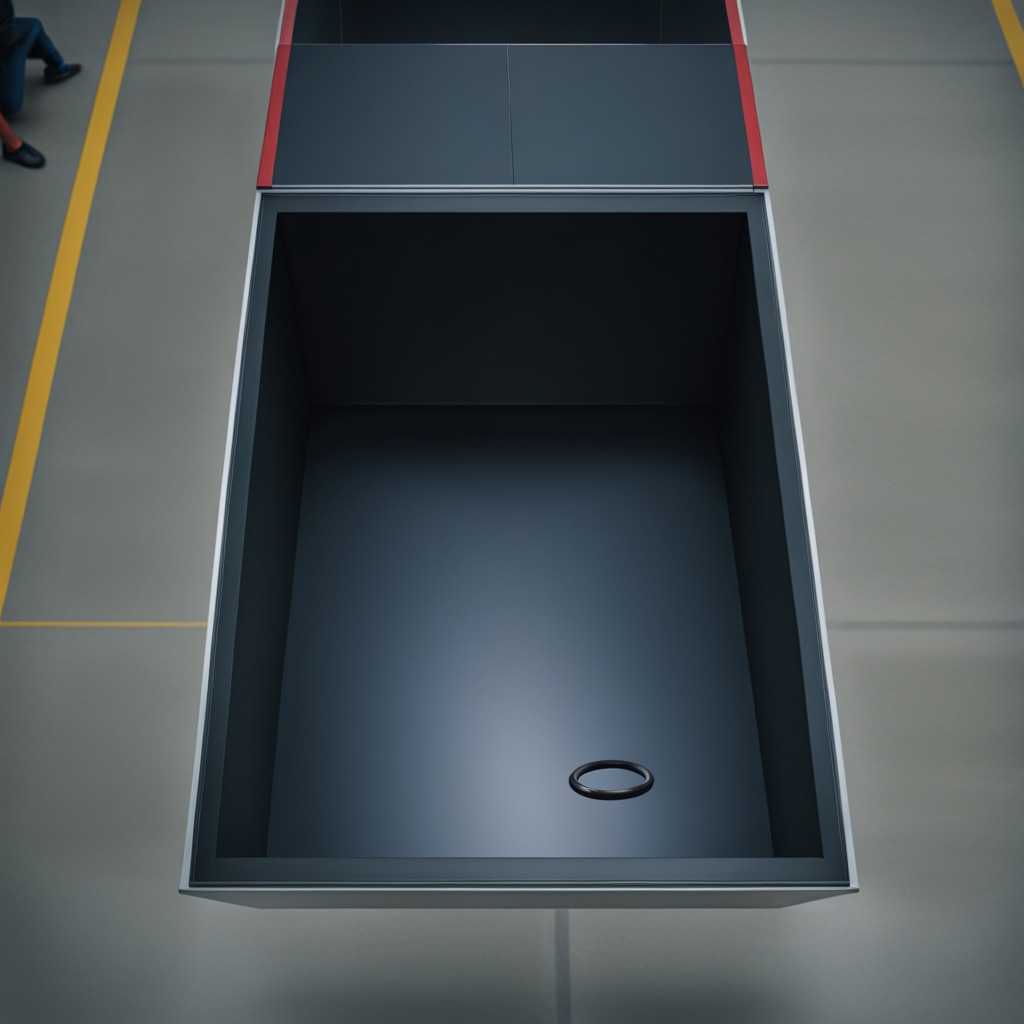
A rubber O-ring is lying on the toolbox surface.